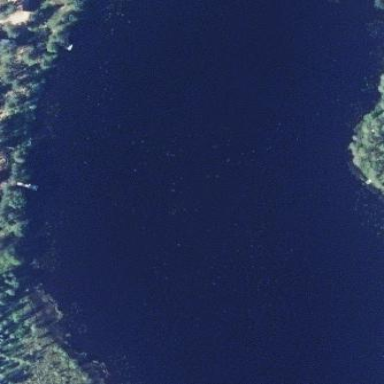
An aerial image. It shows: Pond with natural water.